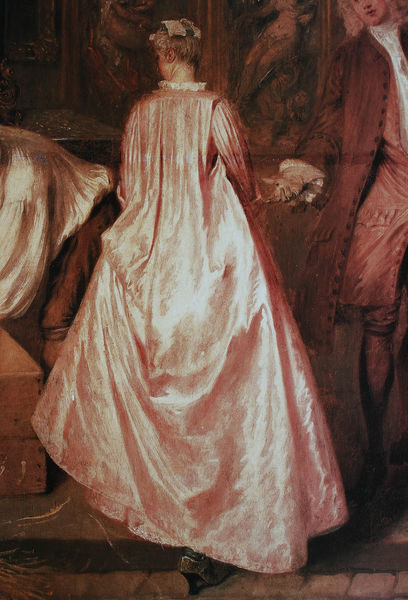
Titel: Das Firmenschild des Kunsthändlers Gersaint - Ausschnitt
Künstler: Jean-Antoine Watteau
Standort: Berlin
Institution: Staatliche Museen Schloss Charlottenburg
Schlagwörter: fuß, gemälde, hand, mann, umhang, weiß, ausschnitt, braun, frau, hell, kleid, licht, männer, pastell, rücken, zimmer, blick, dame, rot, schleife, tanz, anzug, hemd, jung, wand, barock, falten, kragen, lang, samt, boden, gewand, mantel, adel, paar, tochter, rokoko, rosa, seide, perücke, schleppe, rückenansicht, schuhe, tüll, treppe, frack, detail, bouche, glanz, homme, dekor, altrosa, glänzend, stufe, strumpf, faltenwurf, knöpfe, escalier, truhe, rückseite, rückenfigur, blanc, tete, fliesen, kiste, schuh, damast, kasten, von hinten, rückansicht, sarg, hilfe, dos, schreiten, rouge, rötlich, absätze, pumps, watteau, absatz, femme, hand halten, cheveux, peinture, main, robe, eintreten, teil, aufsteigen, boucher, keid, kavalier, beinkleid, rose, tableau, braock, habit, veste, vetement, seidig, holzkiste, marche, jambe, chaussure, damenschuh, detial, tonige malerei, aide, 17. jahrhundert, satin